Interaction volume radius: 5 \u00c5
Interaction volume height: 20 \u00c5
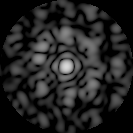
Disorder parameter: 0.7013